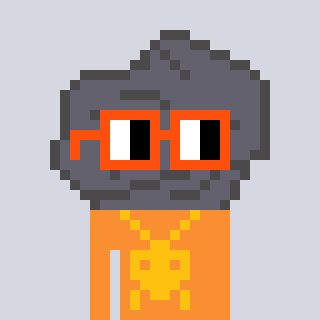
a pixel art character with square orange glasses, a rock-shaped head and a orange-colored body on a cool background